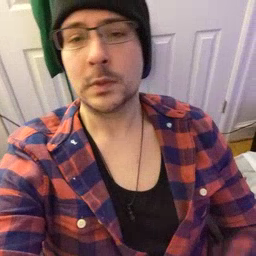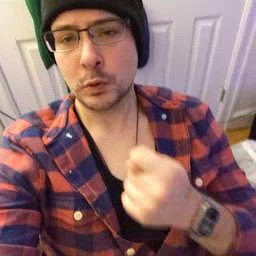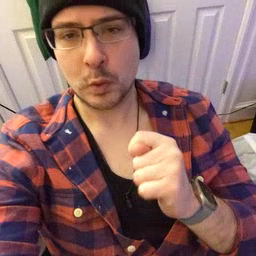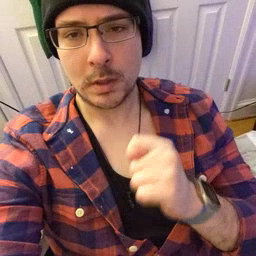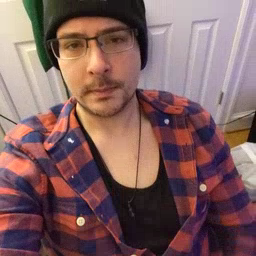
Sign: toy